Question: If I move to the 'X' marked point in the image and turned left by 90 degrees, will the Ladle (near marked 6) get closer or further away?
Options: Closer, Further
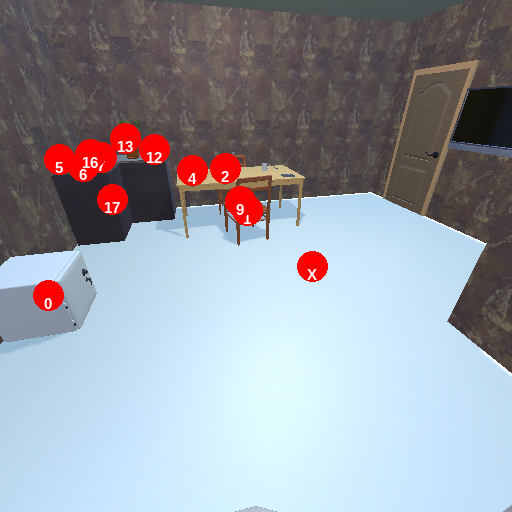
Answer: Closer